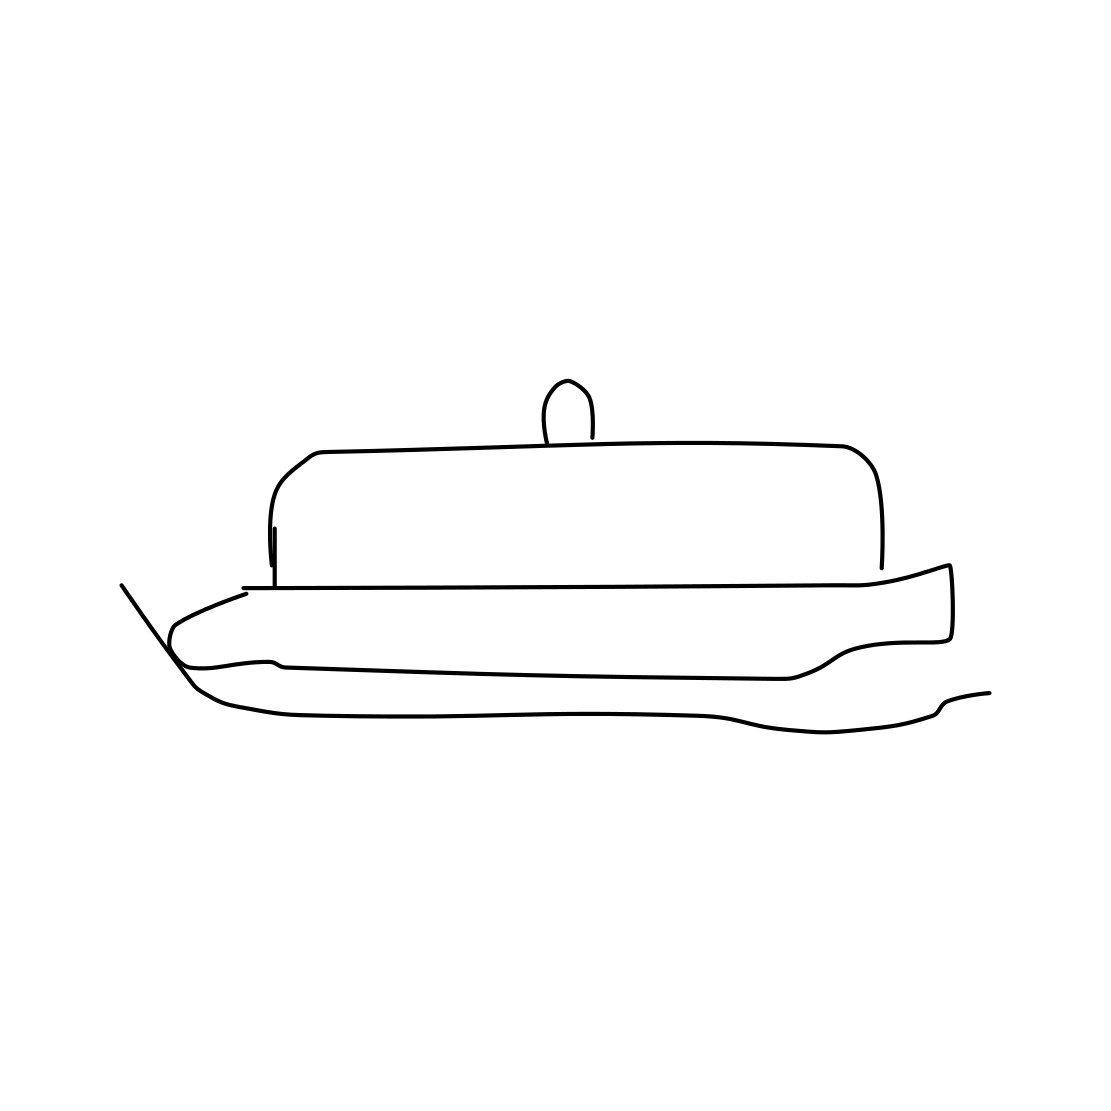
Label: cake